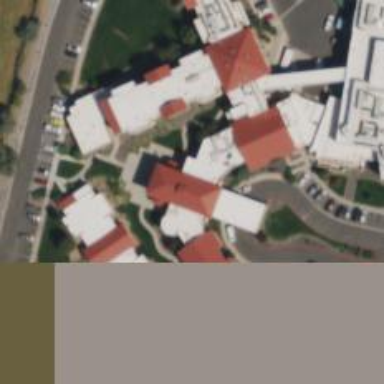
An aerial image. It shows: Hospital.